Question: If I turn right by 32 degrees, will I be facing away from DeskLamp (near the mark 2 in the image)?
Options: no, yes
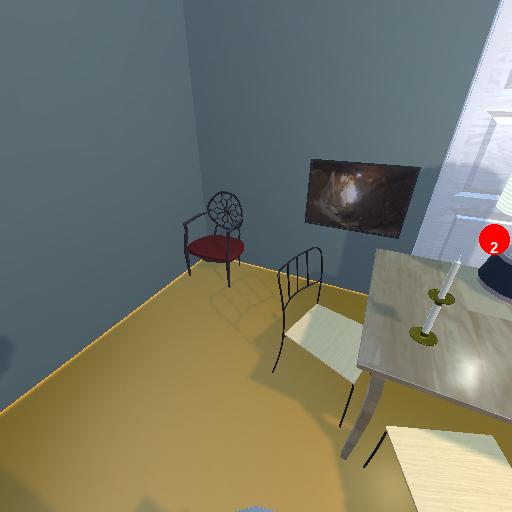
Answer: no